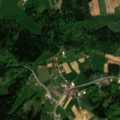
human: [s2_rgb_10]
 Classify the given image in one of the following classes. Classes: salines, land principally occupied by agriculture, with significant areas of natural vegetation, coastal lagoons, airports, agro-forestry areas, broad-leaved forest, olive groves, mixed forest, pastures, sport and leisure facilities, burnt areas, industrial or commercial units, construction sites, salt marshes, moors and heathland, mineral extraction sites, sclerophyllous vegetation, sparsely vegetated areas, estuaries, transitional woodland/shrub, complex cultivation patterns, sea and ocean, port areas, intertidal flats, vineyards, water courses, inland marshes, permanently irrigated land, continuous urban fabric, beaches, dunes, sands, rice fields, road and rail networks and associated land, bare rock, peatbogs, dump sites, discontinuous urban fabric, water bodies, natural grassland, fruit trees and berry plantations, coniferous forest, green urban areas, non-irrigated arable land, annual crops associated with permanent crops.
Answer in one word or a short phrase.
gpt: discontinuous urban fabric, pastures, complex cultivation patterns, broad-leaved forest, mixed forest